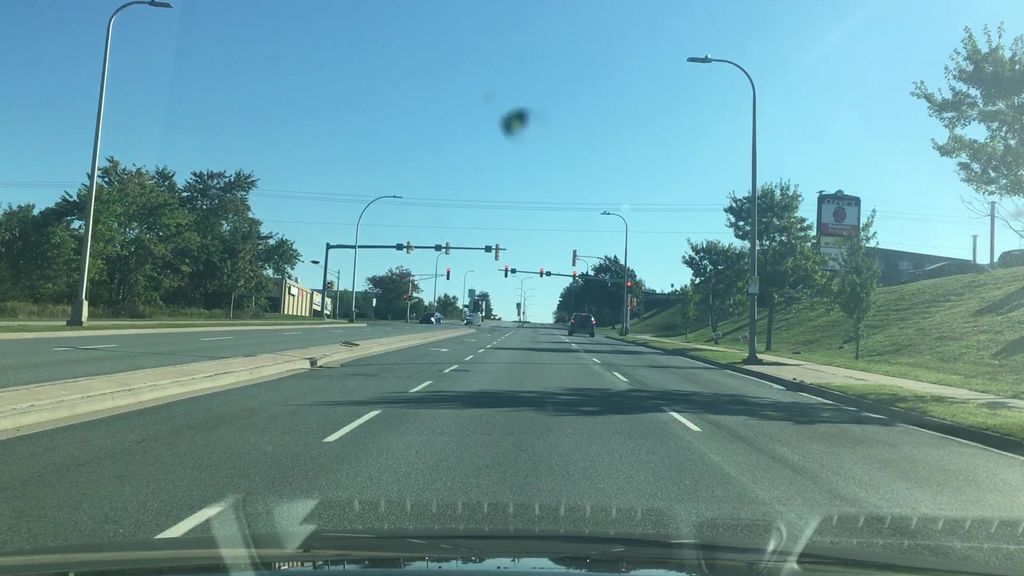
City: halifax